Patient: sex F, age 61
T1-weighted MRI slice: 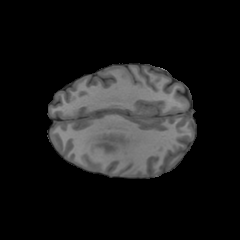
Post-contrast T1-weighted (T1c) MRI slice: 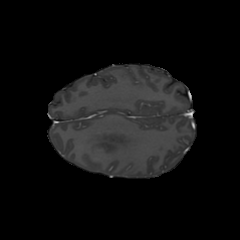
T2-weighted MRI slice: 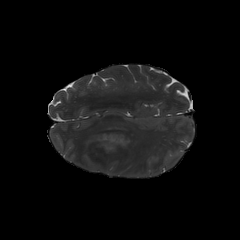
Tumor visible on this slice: yes
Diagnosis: Glioblastoma, IDH-wildtype
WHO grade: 4